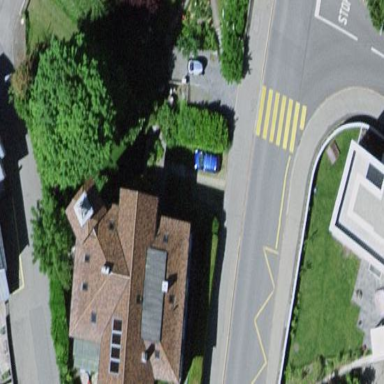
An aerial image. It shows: Detached building.